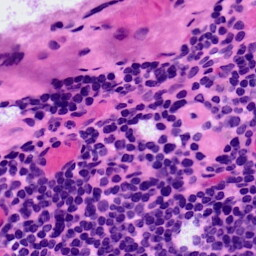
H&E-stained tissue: LymphNode